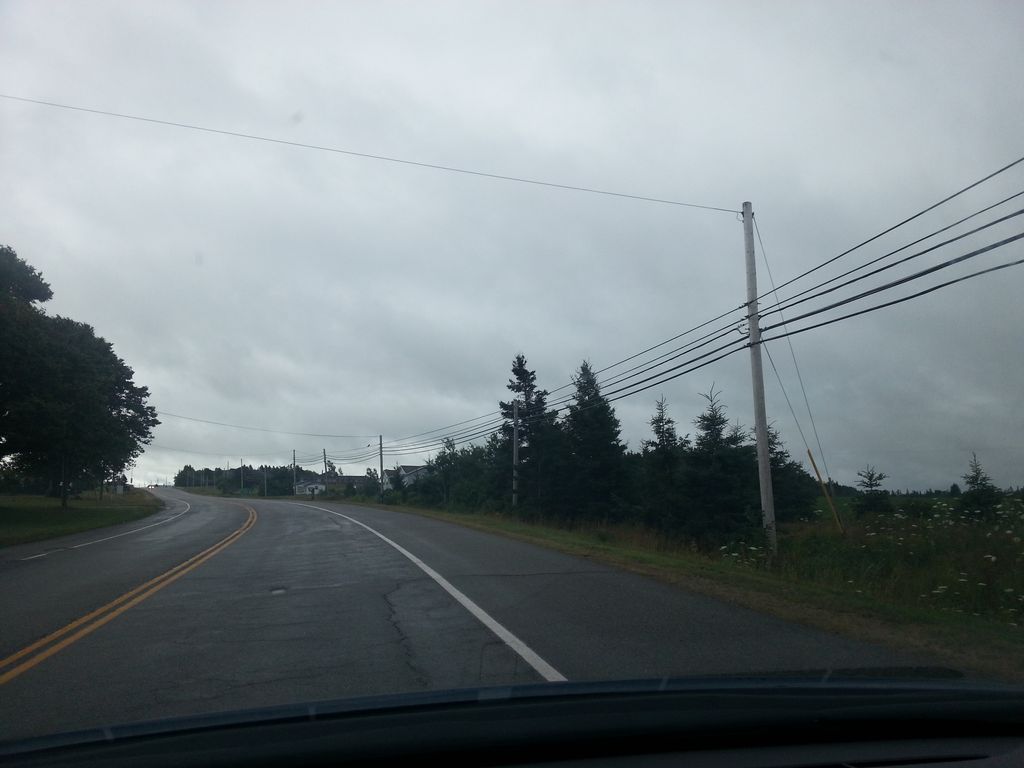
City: charlottetown